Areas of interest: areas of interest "Commercial service"
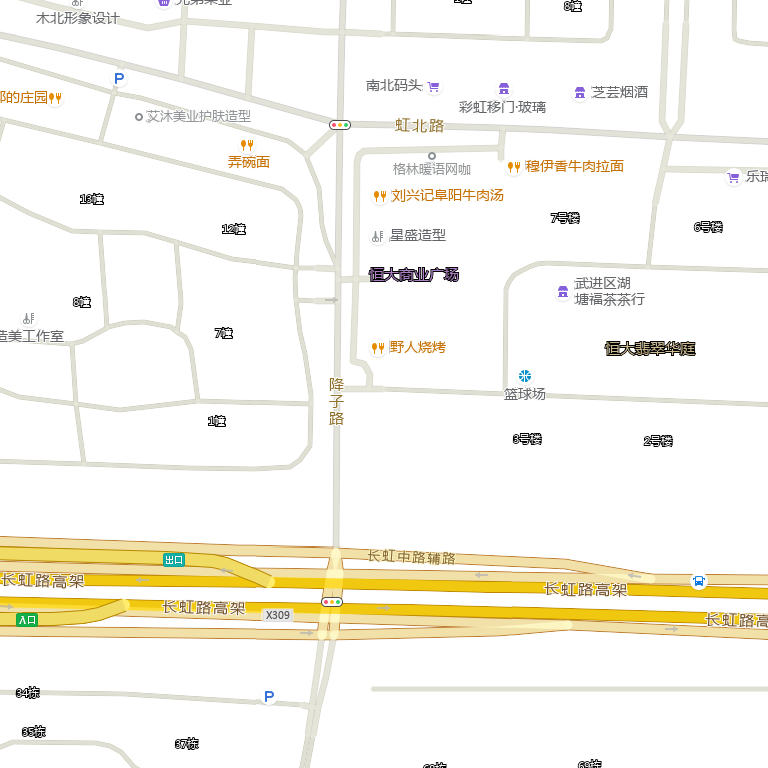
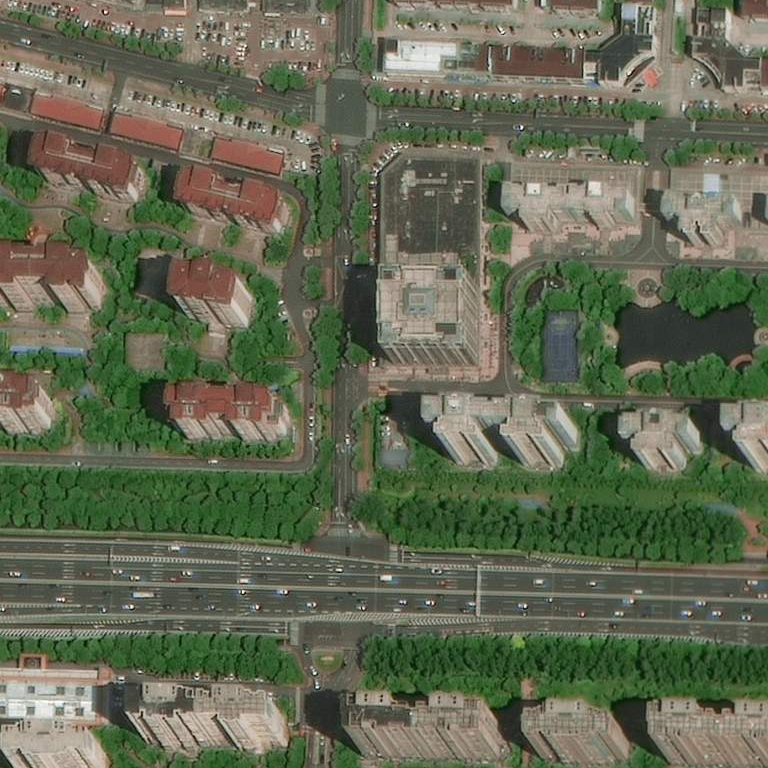